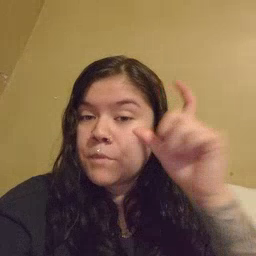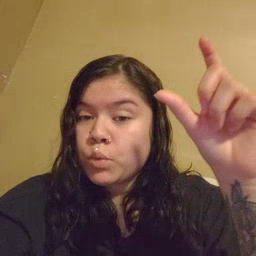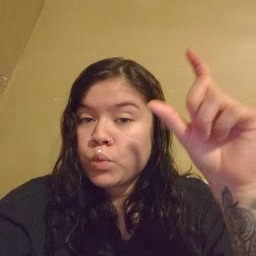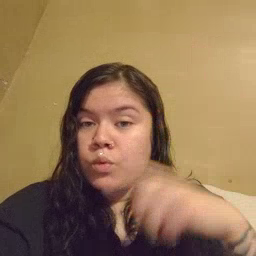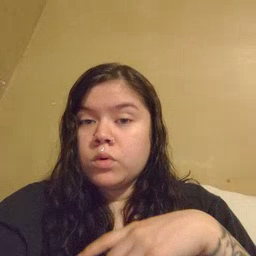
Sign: moon